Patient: sex F, age 73
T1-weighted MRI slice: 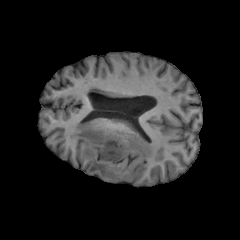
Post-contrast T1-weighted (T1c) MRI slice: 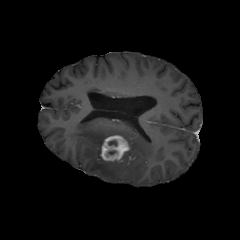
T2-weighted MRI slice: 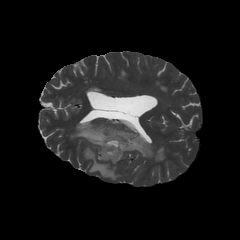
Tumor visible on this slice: yes
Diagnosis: Glioblastoma, IDH-wildtype
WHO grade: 4